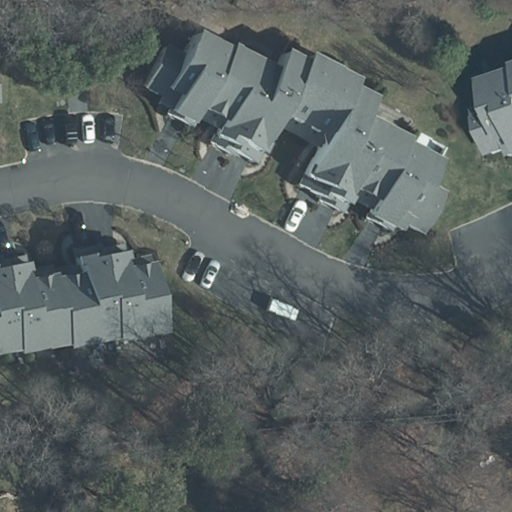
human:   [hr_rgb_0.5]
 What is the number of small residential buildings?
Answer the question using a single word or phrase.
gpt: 2

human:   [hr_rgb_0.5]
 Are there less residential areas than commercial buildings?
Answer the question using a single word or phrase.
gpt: no

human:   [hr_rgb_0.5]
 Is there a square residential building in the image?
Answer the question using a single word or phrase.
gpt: no

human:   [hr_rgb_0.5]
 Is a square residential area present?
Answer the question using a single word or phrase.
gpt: no

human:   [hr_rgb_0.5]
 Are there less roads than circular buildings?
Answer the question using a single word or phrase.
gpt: no

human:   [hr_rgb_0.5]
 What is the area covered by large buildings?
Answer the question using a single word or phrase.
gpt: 1645m2

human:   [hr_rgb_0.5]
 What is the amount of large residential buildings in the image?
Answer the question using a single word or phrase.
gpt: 2

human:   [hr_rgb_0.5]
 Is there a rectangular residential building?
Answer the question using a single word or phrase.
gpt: yes

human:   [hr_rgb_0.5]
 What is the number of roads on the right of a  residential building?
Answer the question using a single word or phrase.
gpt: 0

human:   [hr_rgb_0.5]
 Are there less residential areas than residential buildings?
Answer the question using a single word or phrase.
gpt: yes

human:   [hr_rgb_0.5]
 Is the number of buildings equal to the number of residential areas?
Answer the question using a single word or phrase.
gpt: no

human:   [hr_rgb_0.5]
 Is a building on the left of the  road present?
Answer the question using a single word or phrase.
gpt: yes

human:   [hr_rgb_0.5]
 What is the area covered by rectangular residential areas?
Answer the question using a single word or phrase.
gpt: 10632m2

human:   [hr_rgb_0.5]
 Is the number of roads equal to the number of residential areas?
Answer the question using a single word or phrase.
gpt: yes

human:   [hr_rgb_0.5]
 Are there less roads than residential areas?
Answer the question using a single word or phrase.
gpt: no

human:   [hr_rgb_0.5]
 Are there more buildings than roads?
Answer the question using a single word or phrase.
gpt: yes

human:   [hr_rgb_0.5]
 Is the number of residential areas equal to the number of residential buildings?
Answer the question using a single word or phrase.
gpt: no

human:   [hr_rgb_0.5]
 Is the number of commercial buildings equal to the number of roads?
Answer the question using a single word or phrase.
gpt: no

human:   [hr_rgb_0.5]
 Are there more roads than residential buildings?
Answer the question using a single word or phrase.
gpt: no

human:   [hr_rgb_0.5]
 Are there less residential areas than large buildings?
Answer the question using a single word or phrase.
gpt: yes

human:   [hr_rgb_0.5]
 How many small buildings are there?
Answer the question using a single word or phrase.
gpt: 2

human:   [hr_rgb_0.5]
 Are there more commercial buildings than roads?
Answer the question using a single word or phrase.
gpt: no

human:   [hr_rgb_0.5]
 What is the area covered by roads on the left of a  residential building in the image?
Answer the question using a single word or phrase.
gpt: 0m2

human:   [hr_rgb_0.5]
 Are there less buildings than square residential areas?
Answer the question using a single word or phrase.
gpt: no

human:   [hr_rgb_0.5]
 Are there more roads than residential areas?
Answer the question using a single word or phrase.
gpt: no

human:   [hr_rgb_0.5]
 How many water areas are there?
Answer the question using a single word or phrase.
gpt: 0

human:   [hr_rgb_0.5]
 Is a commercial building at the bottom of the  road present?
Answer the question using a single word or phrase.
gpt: no

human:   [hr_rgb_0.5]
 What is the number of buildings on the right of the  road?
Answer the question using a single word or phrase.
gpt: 1

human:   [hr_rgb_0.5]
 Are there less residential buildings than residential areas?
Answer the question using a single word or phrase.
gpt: no

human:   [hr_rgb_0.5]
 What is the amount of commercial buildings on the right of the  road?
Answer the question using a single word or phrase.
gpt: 0

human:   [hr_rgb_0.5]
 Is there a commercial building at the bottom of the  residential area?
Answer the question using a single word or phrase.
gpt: no

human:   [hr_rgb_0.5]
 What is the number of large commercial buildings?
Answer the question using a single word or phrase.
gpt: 0

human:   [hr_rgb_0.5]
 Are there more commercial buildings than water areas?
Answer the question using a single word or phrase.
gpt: no

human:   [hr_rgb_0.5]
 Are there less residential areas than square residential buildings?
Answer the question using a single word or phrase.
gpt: no

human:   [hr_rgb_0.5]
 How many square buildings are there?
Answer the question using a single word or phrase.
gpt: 0

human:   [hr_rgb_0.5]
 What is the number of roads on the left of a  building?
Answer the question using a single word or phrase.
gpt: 0